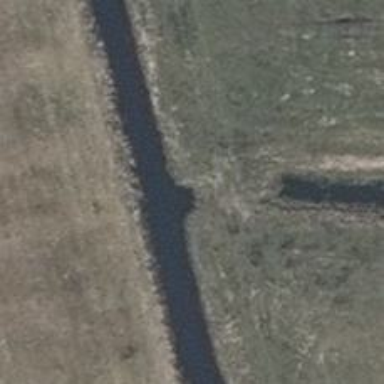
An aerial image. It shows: Culvert tunnel.